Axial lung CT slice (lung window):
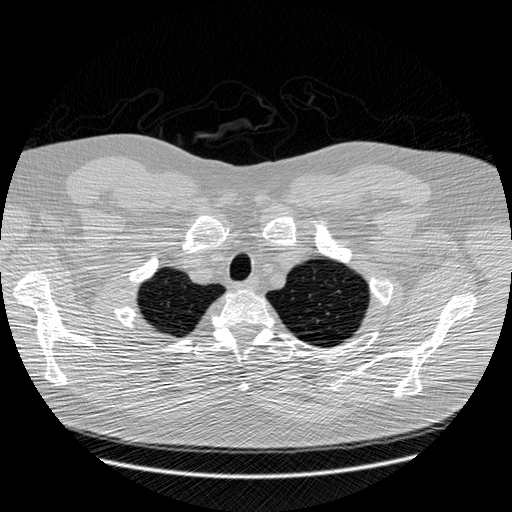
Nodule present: no